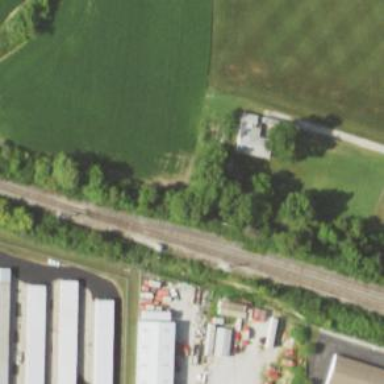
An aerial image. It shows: Disused railway siding.